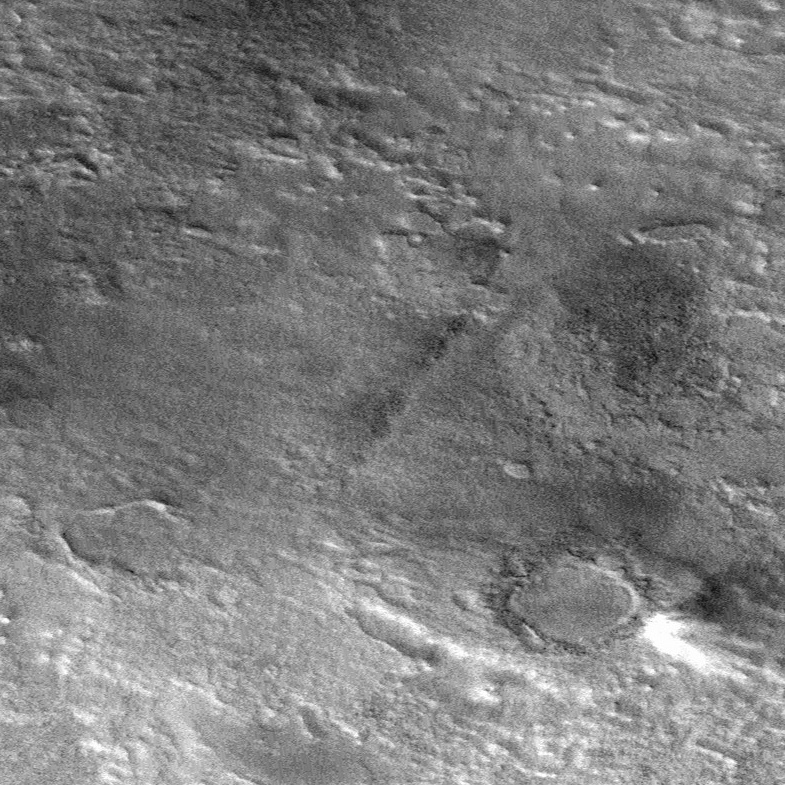
Label: dustdevil